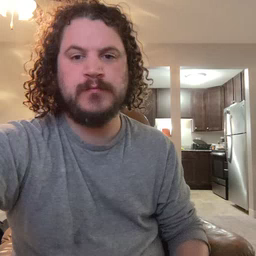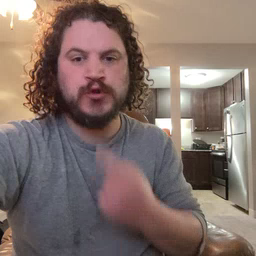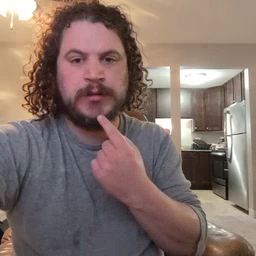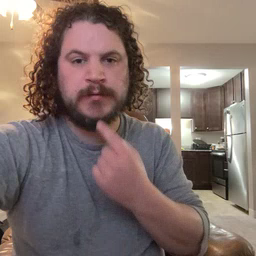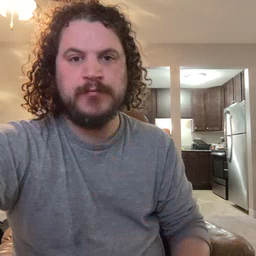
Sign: chin